Question: I have a bootstrap modal whose width is 900px. Initially when i tried resizing window it cut of top and left part. but after changing css i was able to stop the top part from being cut off. the problem is that it is cutting off the left part still. Figure shows the problem.

The right part is working fine ie. when scrolled it shows properly.
CSS
'''
.modal {
position: absolute;
margin: 0;
}
.modal.fade.in {
top: 10%;
}
#myModal{width:900px}
'''
JS
'''
$('#myModal').css({
'margin-left': function () {
return -($(this).width() / 2);
}
});
'''
I dont want to make it responsive . How can i do this? tnx in advance
Demo <URL>
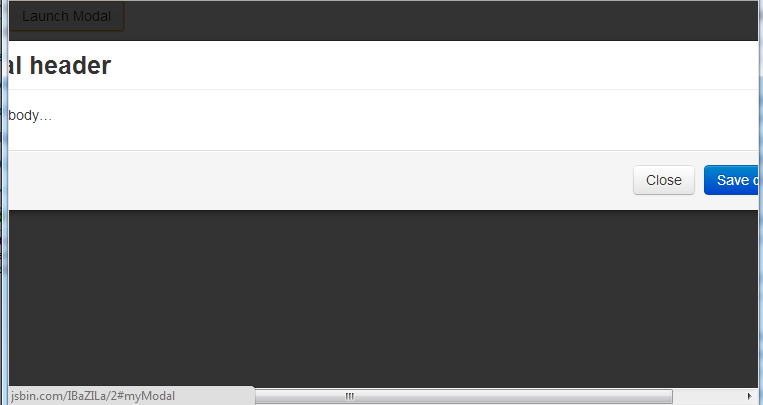
Answer: I have checked your provided URL, I think you have modified bootstrap.css file. The .modal class have "margin: -250px 0 0 -280px;" property and your code contains "margin-left: -280px".
So set it as original ie. "margin: -250px 0 0 -280px;" also set "top:50%"
Then remove 'inline margin-left css' generating by JS code
'''
$('#myModal').css({
'margin-left': function () {
return -($(this).width() / 2);
}
});
'''
Then remove custom class written on page
'''
.modal{
position: absolute,
margin: 0
}
'''
Then apply width for #modal to 50% (To make it responsive, You need to give width in %). Currently you are setting with 900px, It not fits on screen as for '.modal' class 'left:50%' attribute is defined.
left:50% is working for default width 560px, Which is defined in bootstrap.css file.
To increase #modal width you need to set 'left' attribute of .modal class.